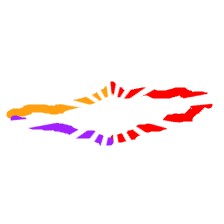
Shape: rhombus